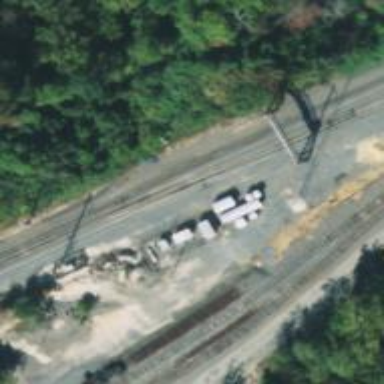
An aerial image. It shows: Railway junction.